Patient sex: M
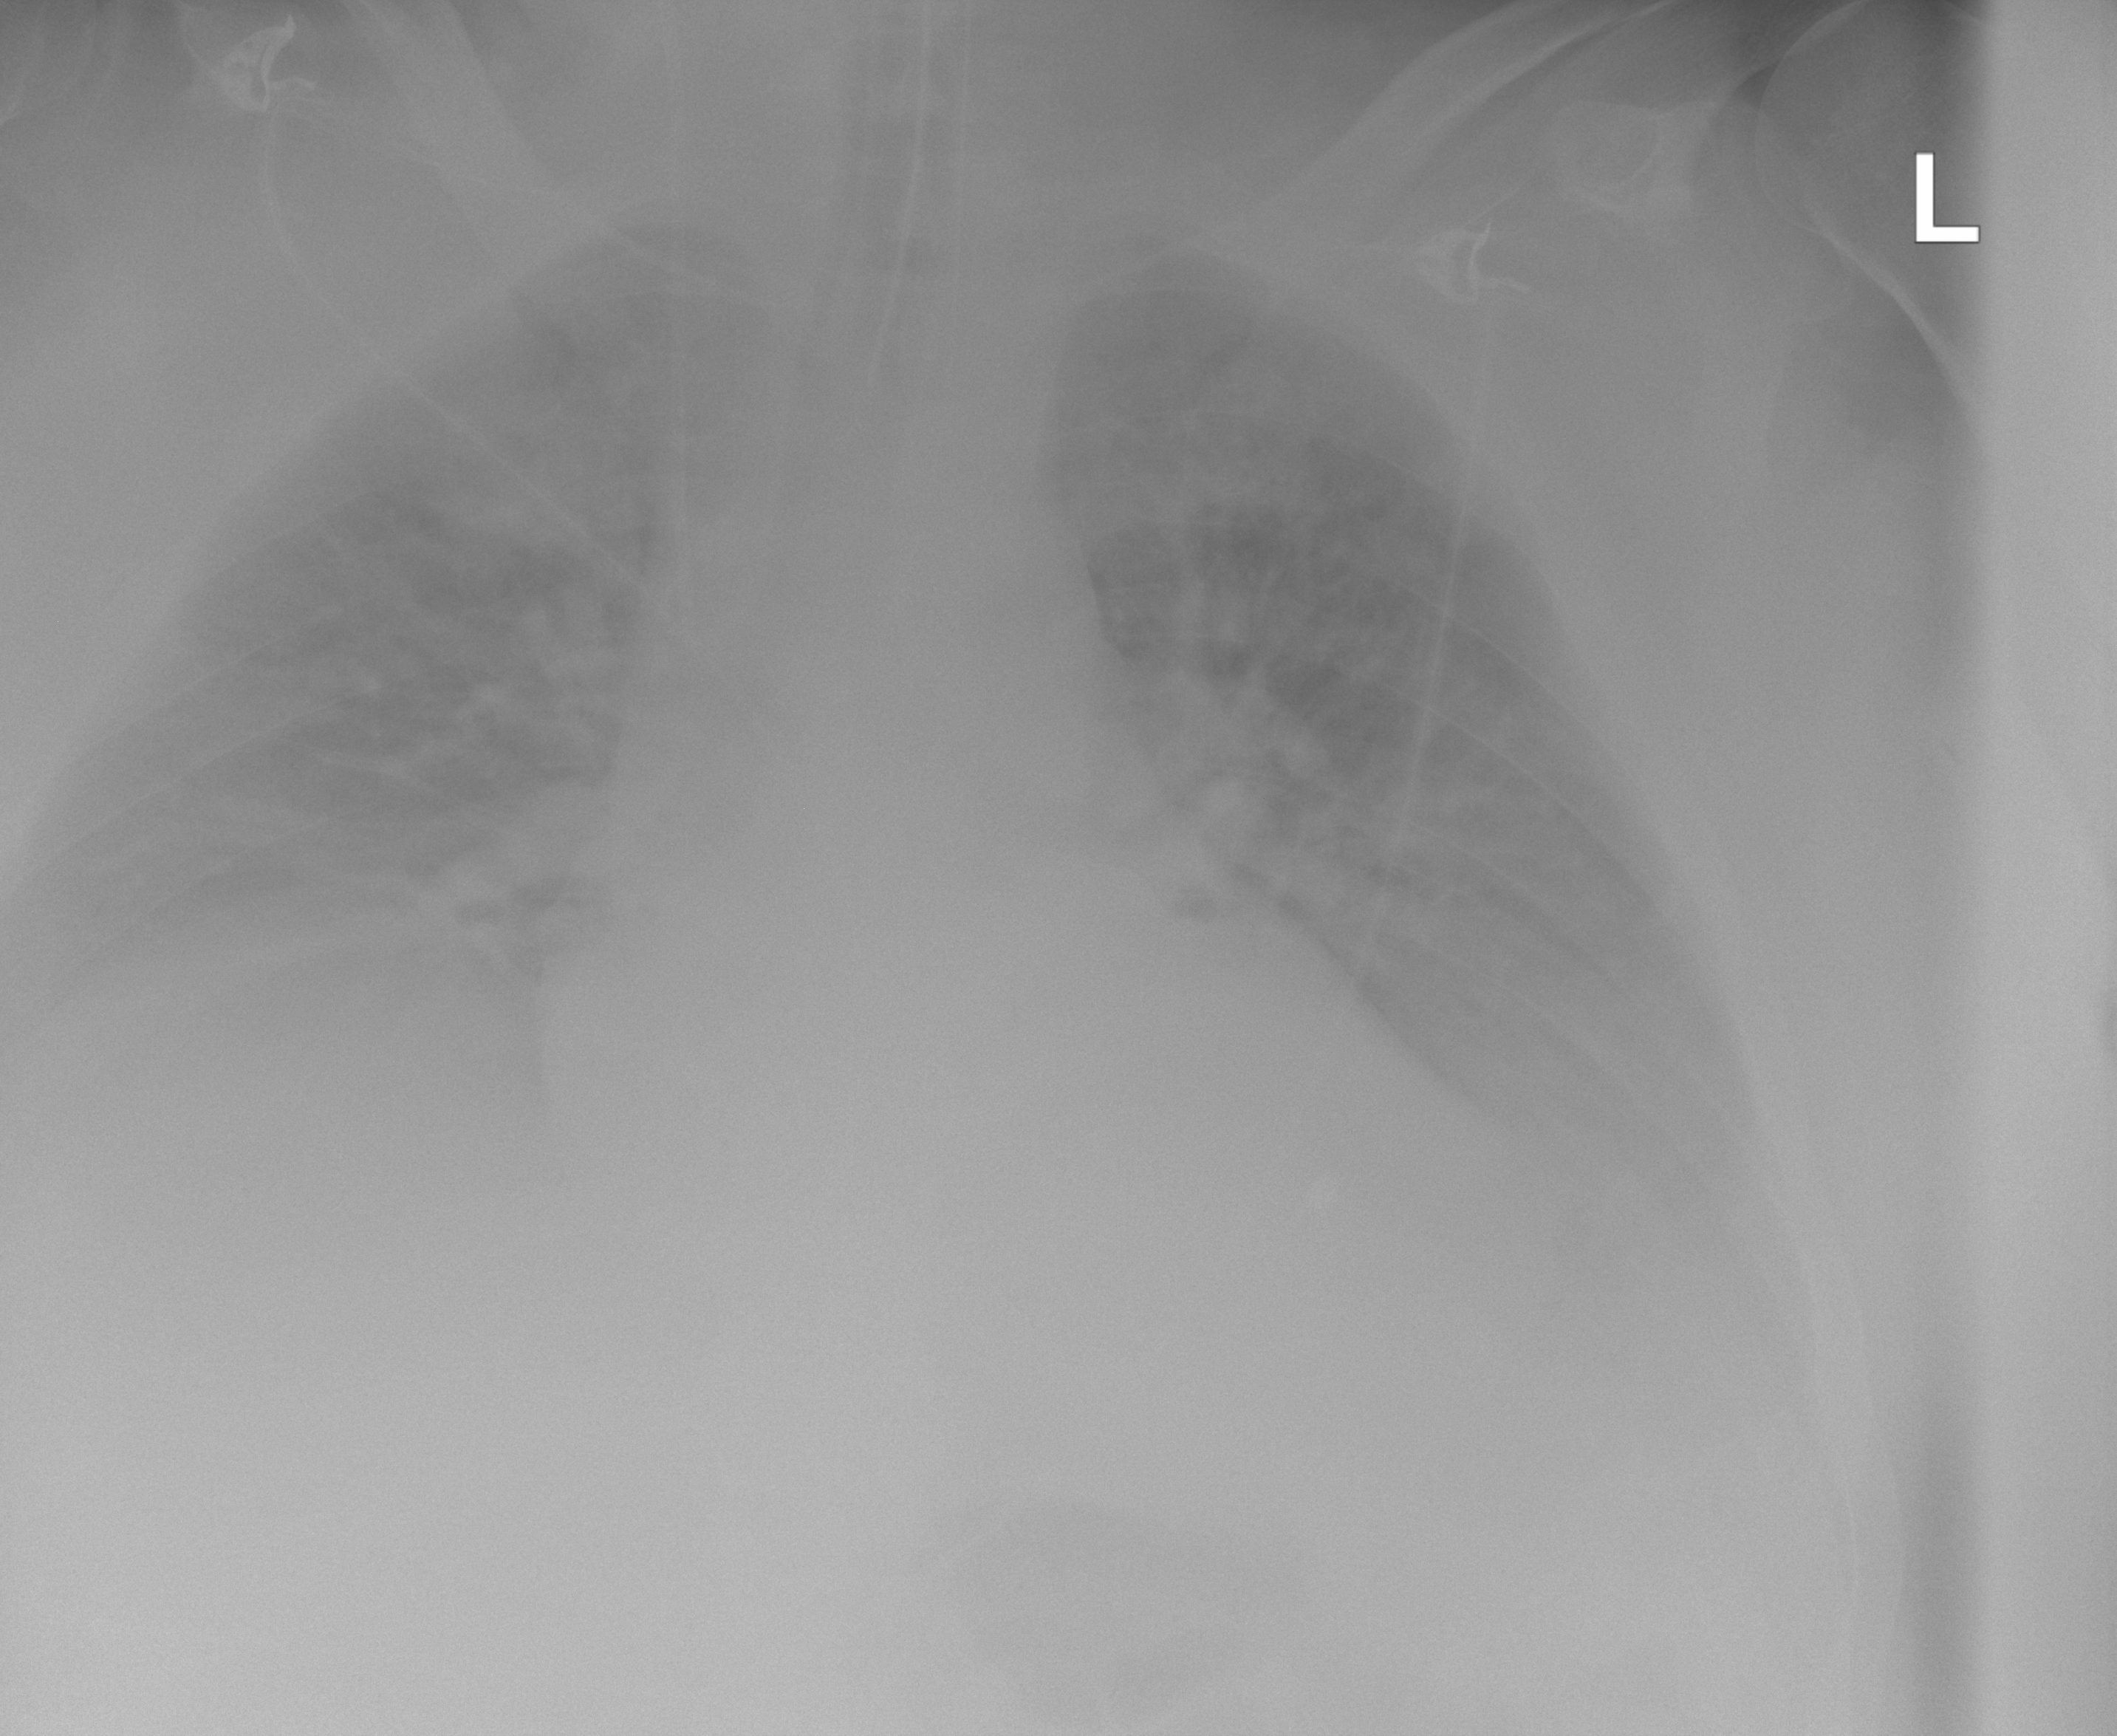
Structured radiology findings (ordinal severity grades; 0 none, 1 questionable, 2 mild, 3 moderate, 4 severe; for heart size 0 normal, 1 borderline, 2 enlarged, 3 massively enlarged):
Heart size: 0
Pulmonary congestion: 0
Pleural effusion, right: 0
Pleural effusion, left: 2
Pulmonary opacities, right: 0
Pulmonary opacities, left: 2
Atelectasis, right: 2
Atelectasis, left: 0